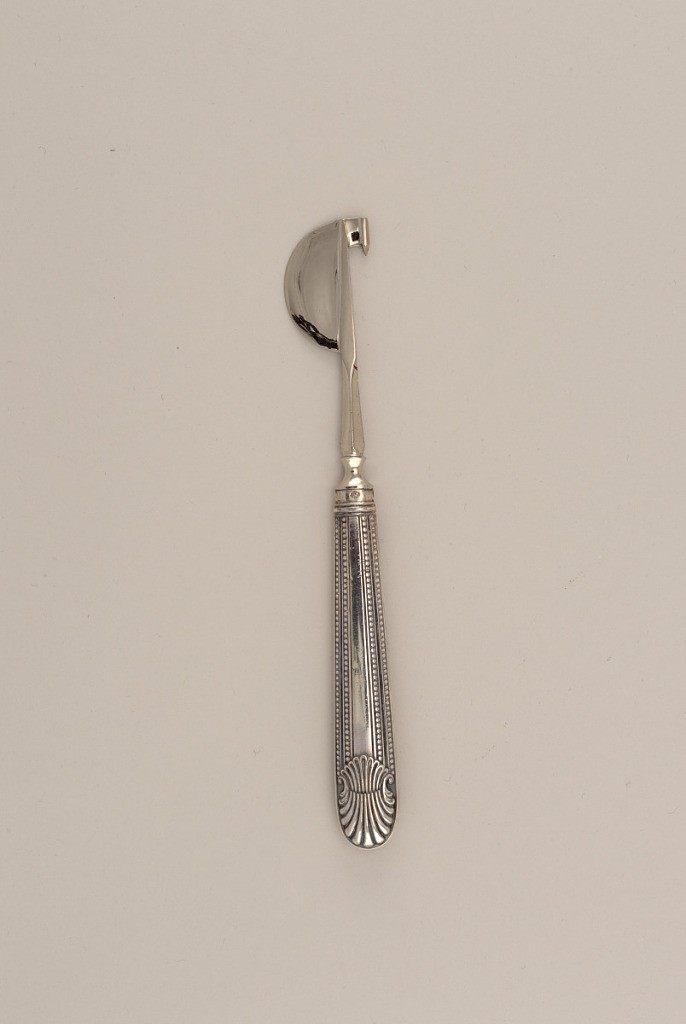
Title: Orange Peeler
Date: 19th century
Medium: silver
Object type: peeler
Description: Flat semicircle head, with attached pointed hook protruding to the side at tip. At the neck, descending slight v-shape meeting in a central ridge, until arriving at inwardly flared base above a ring ferrule. Handle with beaded channel decoration in descending lines flanking an unadorned center. At rounded terminal, embossed double scallop shape.